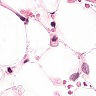
Metastatic tissue present: no